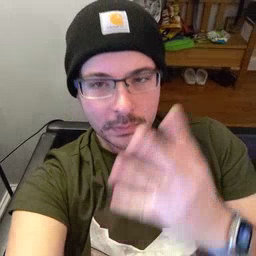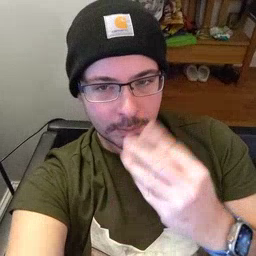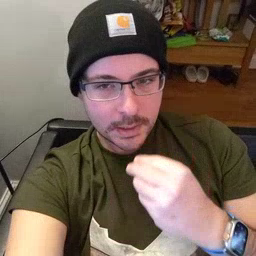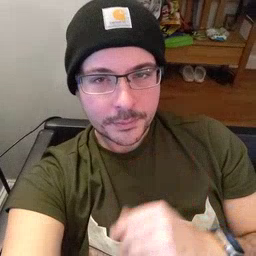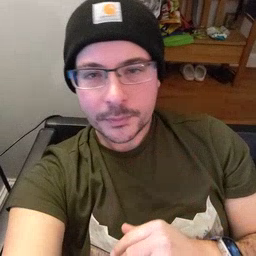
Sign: sleepy